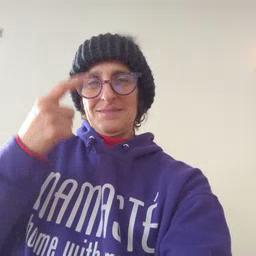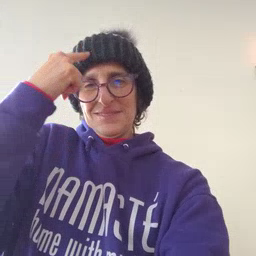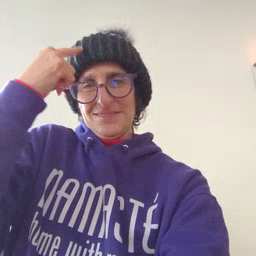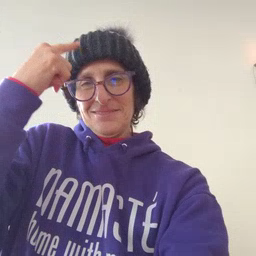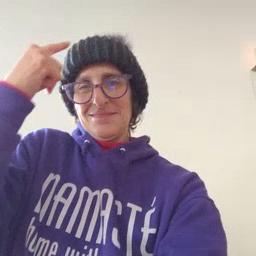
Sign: penny